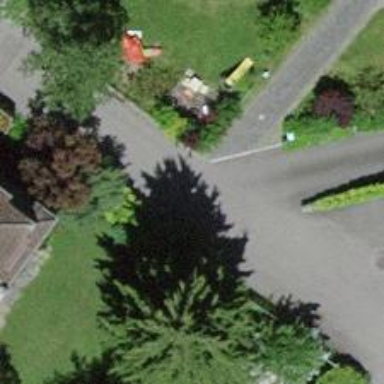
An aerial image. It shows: Residential road with asphalt surface.